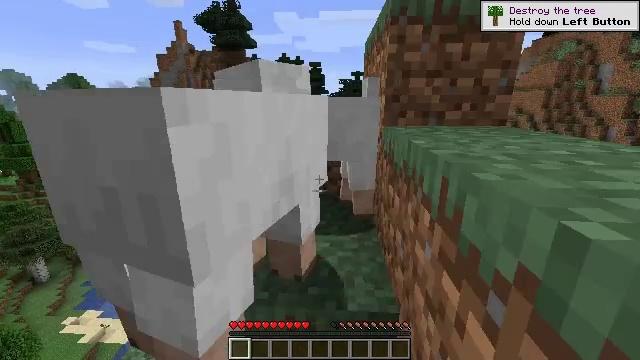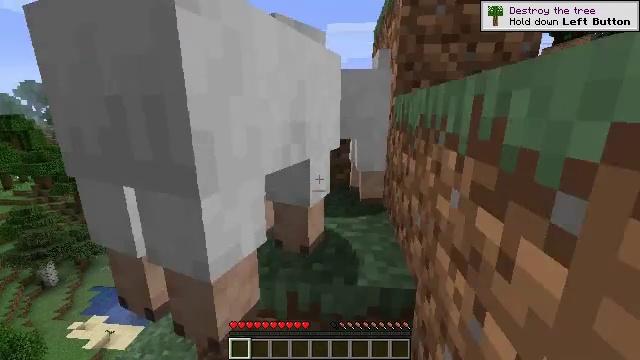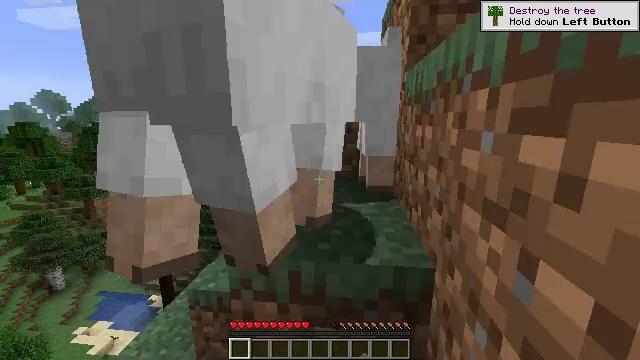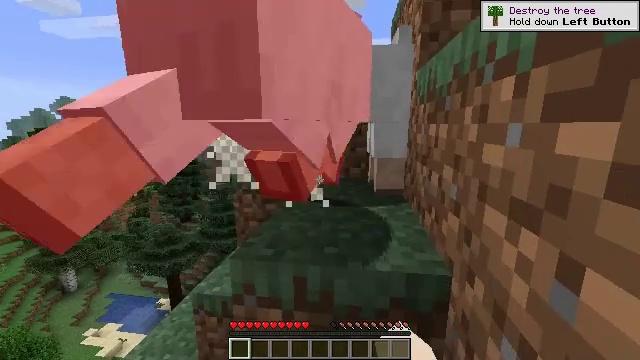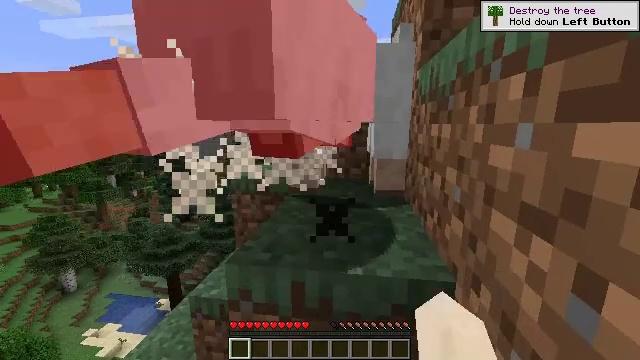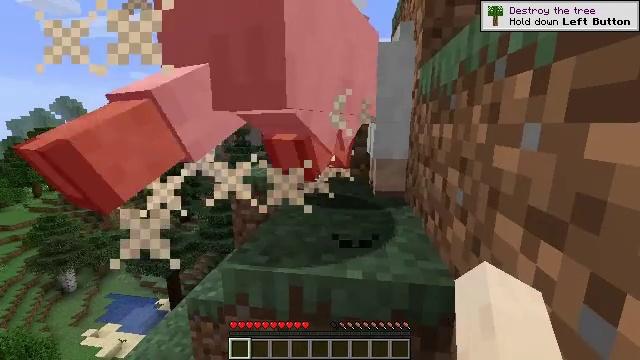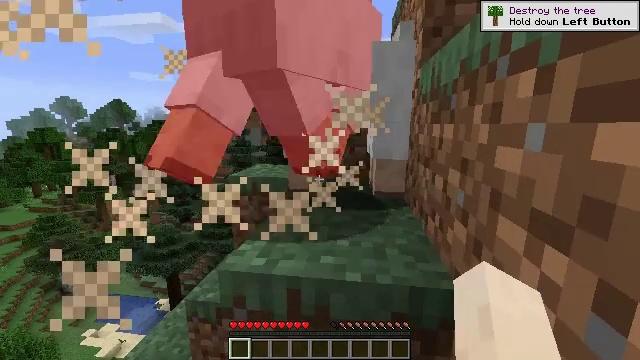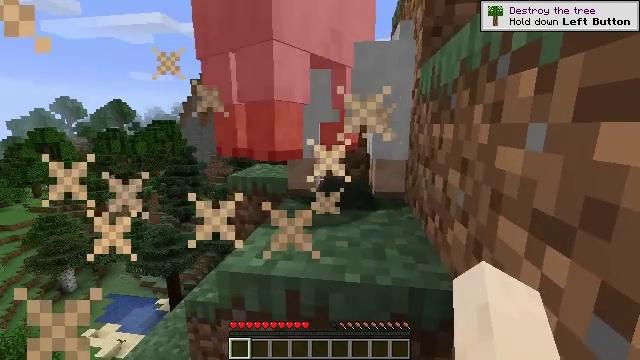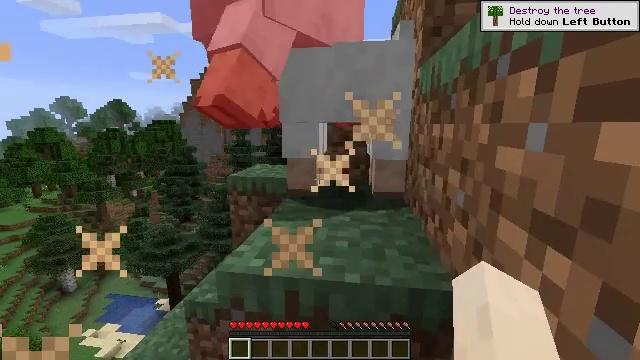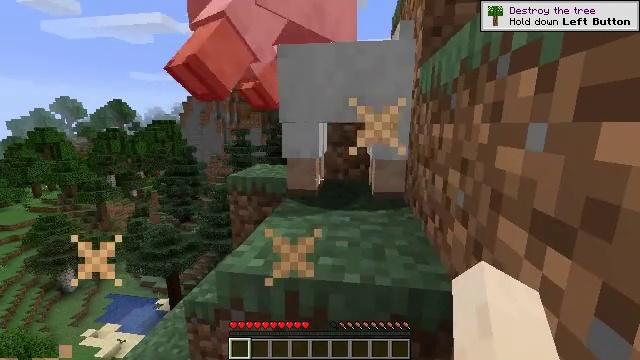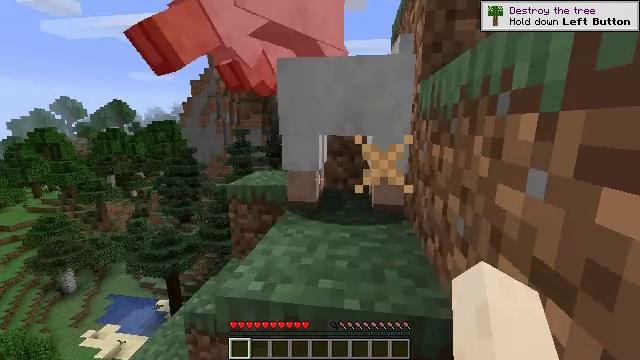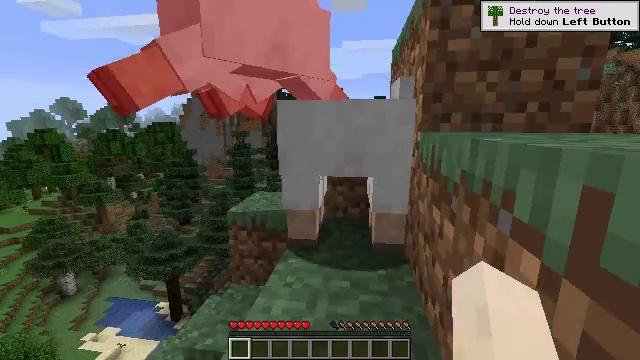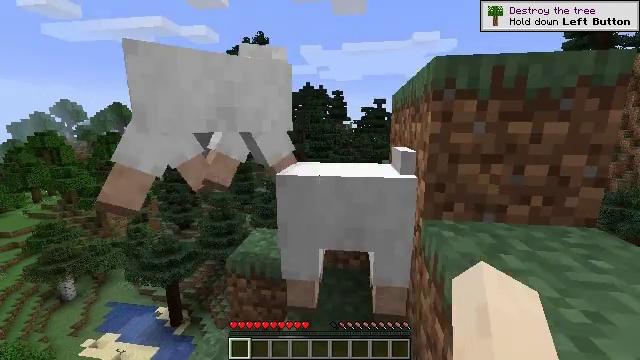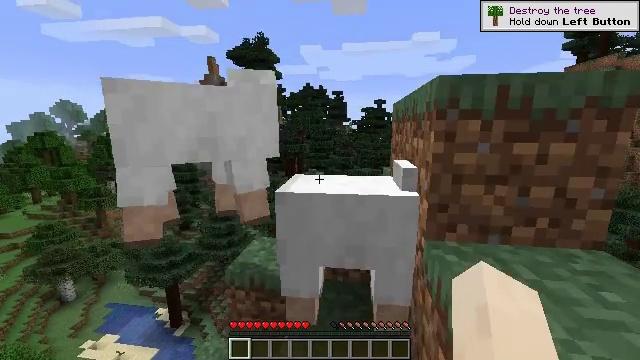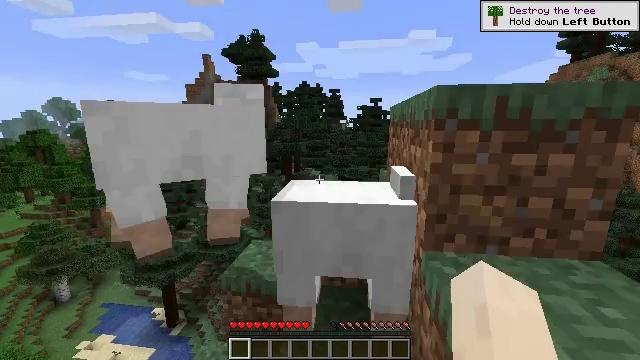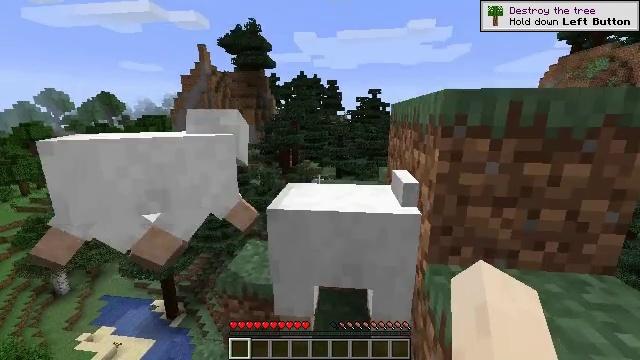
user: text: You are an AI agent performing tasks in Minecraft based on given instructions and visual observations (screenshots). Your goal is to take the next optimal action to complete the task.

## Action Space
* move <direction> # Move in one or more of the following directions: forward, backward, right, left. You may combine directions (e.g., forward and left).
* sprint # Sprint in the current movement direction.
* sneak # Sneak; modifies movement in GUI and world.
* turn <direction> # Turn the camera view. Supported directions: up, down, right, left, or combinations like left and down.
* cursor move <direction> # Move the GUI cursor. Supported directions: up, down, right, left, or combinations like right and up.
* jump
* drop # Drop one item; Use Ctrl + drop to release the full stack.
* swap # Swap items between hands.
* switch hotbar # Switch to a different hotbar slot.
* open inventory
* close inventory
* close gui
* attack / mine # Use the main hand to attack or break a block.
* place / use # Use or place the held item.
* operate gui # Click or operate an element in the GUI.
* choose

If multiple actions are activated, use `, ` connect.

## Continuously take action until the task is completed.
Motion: motion action
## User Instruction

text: Hunt animals.
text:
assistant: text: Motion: turn left and up
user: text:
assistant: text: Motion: turn left and up
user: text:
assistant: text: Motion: turn left and up
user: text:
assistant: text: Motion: no_op
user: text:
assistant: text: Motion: no_op
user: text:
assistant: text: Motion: no_op
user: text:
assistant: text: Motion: no_op
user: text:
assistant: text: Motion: no_op
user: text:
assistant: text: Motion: no_op
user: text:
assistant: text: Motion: move forward, jump
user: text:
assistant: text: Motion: move forward, jump
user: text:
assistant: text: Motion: move forward, jump
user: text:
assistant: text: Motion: move forward, jump
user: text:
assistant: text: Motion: move forward
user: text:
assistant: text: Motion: move forward, turn down
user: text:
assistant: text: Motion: move forward, turn down
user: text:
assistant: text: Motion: turn down, attack / mine
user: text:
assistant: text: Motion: turn right and down, attack / mine
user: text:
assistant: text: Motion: turn right
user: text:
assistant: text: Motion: no_op
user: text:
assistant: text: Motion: no_op
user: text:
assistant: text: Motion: no_op
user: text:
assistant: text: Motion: no_op
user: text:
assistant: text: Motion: no_op
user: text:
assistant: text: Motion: jump
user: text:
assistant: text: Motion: move forward, jump
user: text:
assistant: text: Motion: move forward, turn down, jump
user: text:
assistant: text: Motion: move forward, turn right and down, jump
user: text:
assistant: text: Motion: move forward, turn down, jump
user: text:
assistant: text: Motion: move forward, turn down